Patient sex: M
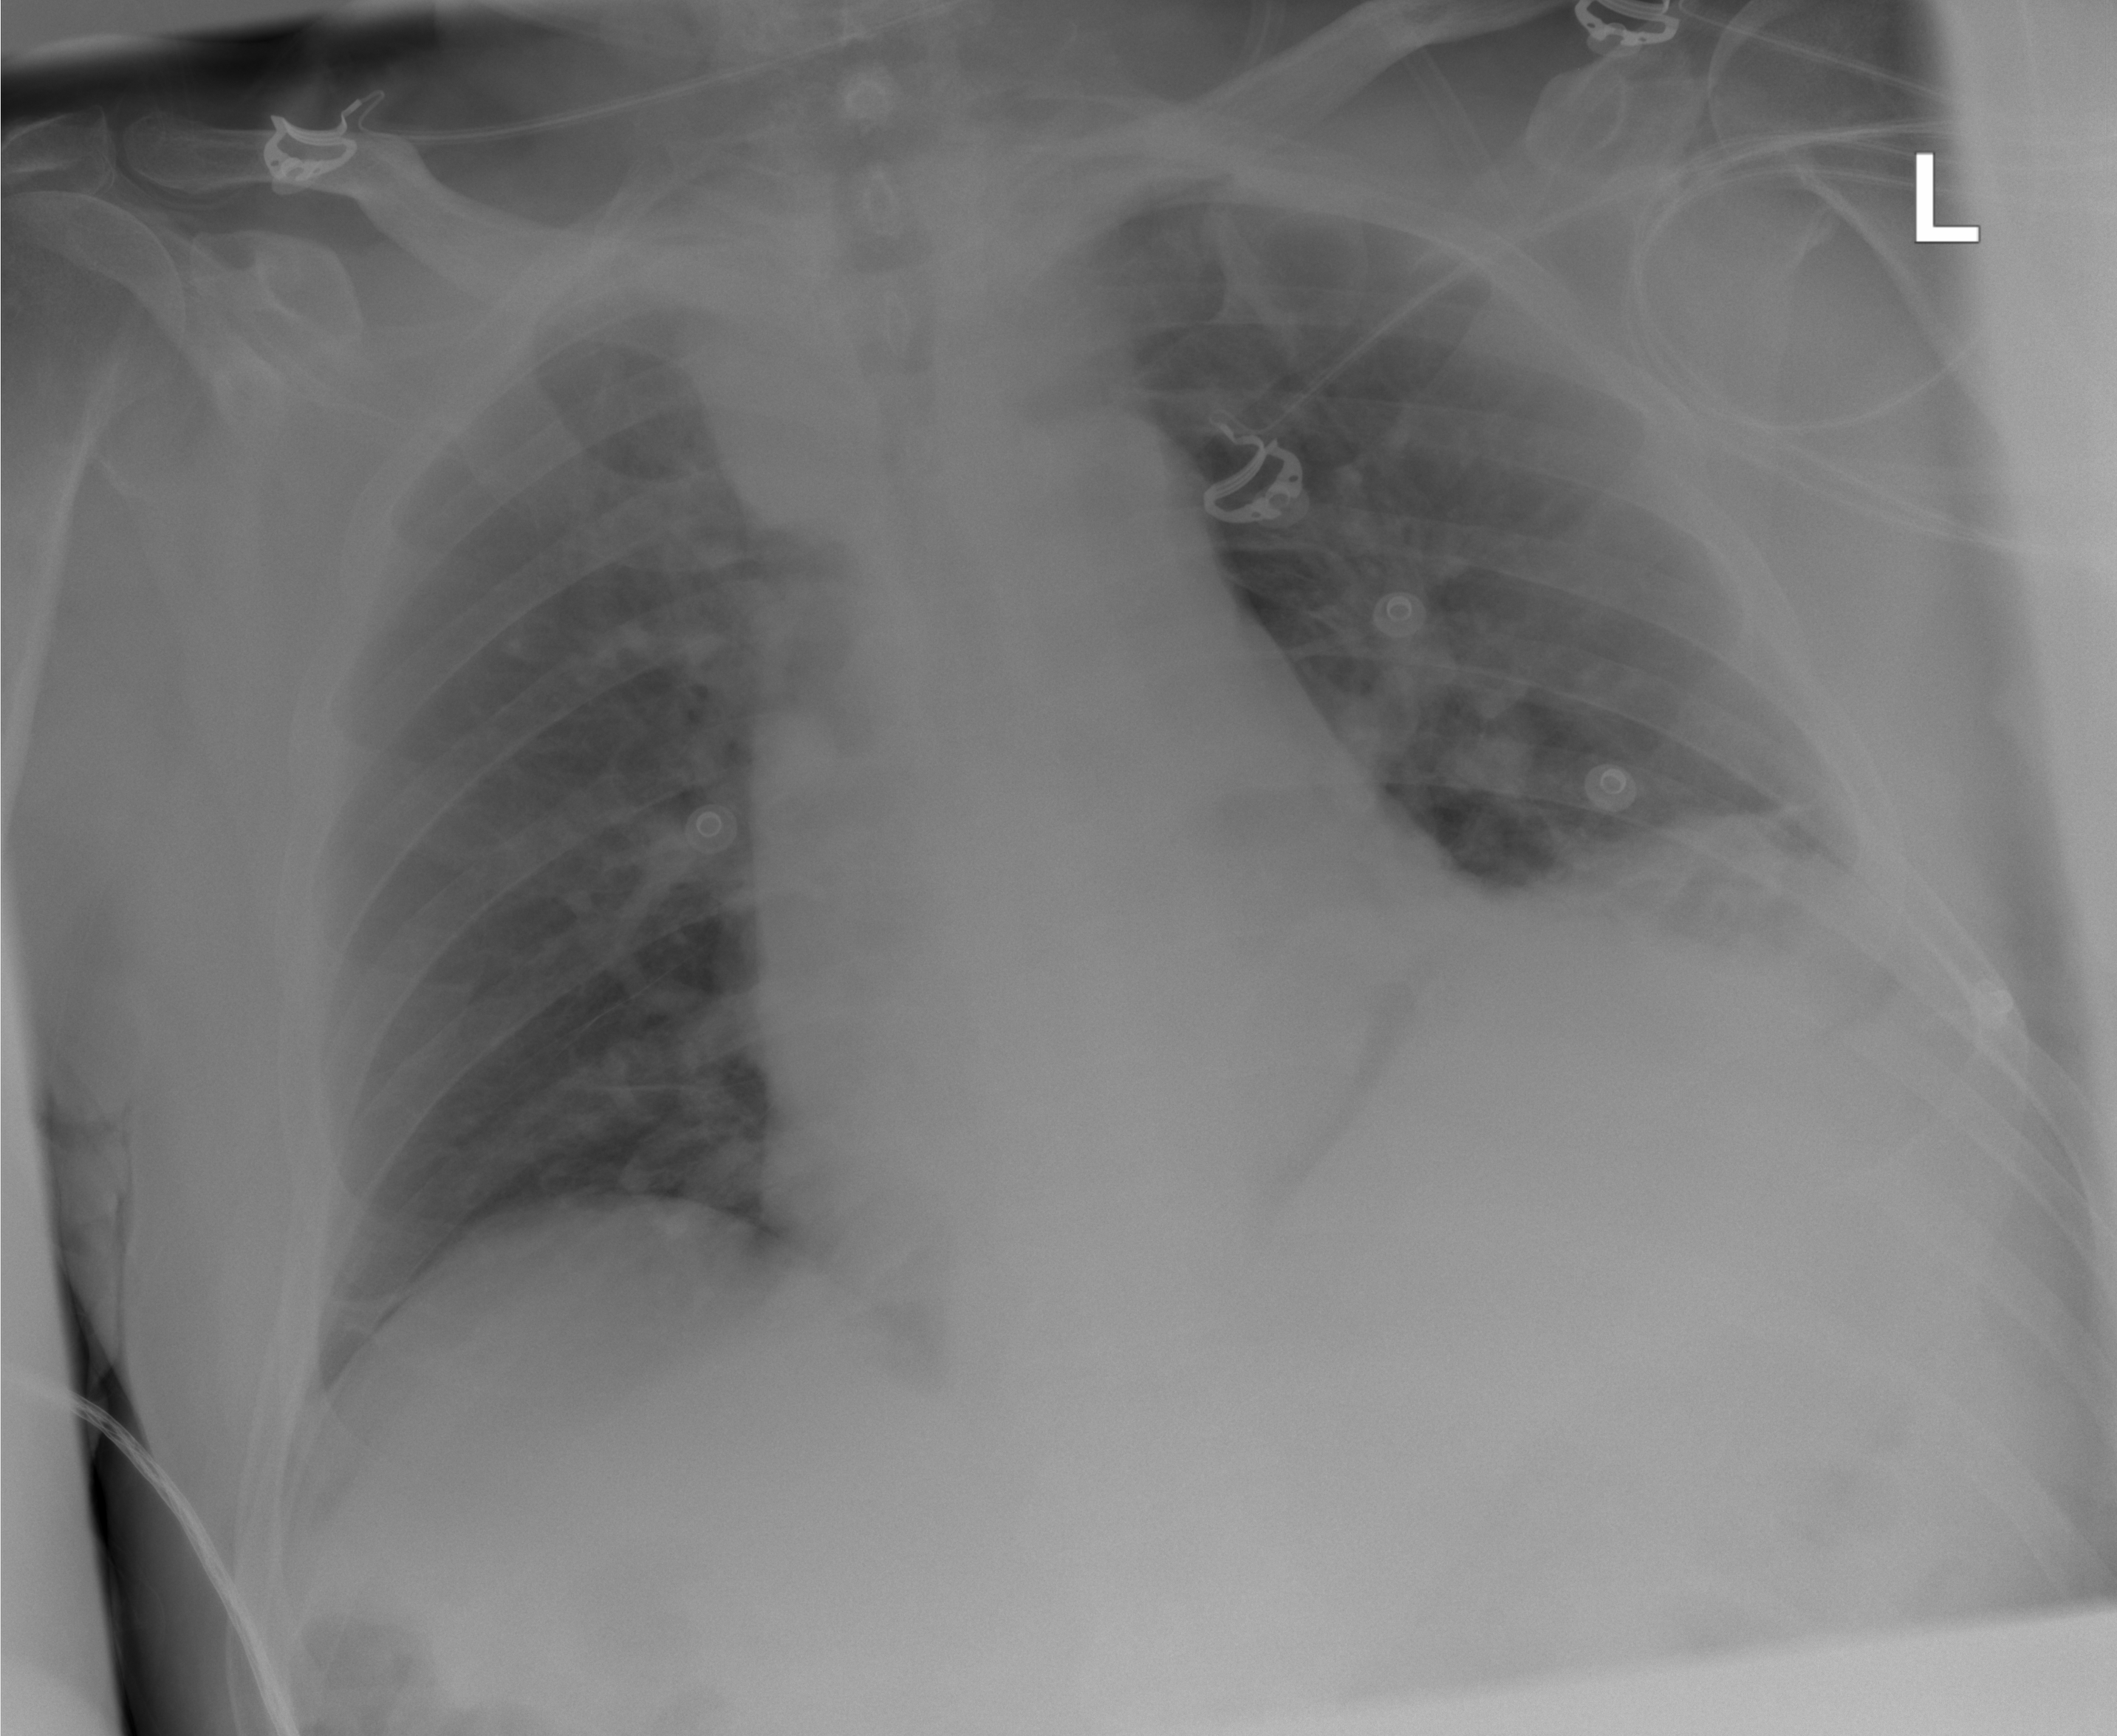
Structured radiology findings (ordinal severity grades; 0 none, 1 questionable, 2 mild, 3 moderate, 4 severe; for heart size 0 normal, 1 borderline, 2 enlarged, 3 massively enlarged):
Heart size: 0
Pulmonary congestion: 0
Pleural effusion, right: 0
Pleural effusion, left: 1
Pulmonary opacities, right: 0
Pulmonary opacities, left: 0
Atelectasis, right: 1
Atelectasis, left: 2